Question: I'm creating a 2D platform game using Corona SDK and I'm stuck with collisions.
Basically there is a character that runs over this ground made of blocks. This is because sometimes there can be holes in the ground.
The game is an endless one, so as the character moves forward new blocks (and holes) are dynamically added - and also removed if they goes off screen.

It works nicely but this approach works against the collision system, let me explain how.
Now that I have the ground in place I want the character to jump but only if it is touching the ground, to avoid jumping while in air.
Whenever a collision is detected between 'character' and 'ground' an event is fired - two times. The first time when the character is entering a ground block and the second time when the character leaves it. So when the character lands on the ground a 'isGround' Boolean is set to true. And when - after a jump - it leaves it the flag is set to false. The problem is that every time it exits a block to enter another - walking along the ground without jumping - the flag get updated. This makes the jump based on the isGround flag less reliable. Sometimes it happens that you can't jump because 'isGround' == 'false' though the character is on the ground.
'''
-- init() method set the sprite of the ground block and physic to that sprite
function GroundBlock:init()
self.sprite = display.newImageRect(self.path, self.width, self.height)
self.sprite.x = self.x
self.sprite.y = self.y
physics.addBody(self.sprite, 'static', {
density = 0,
friction = 0,
bounce = 0,
box = {
halfWidth = self.width / 2,
halfHeight = self.height / 2,
y = 16,
x = 0
}
})
local collisionObj = {
name = 'ground'
}
self._collision = collisionObj
self.sprite._collision = collisionObj
self.isShow = true
end
'''
'''
-- init() method initialize the ground with a fixed number of blocks
function Ground:init()
self.offsetX = 0
while self.offsetX < self.camera.borderRight * 2 do
self._createBlock(1)
end
self.lastCameraPos = self.camera.borderRight
end
-- update() is called once per frame
function Ground:update()
if (self.camera.borderRight - self.lastCameraPos > self._blockWidth) then
local rand = math.ceil(math.random() * 10) % 2
if self._skippedBlock >= 2 or rand == 0 then
self._createBlock(1)
self._skippedBlock = 0
else
self._createBlock(0)
self._skippedBlock = self._skippedBlock + 1
end
self.lastCameraPos = self.camera.borderRight
end
for i, block in ipairs(self.blocks) do
if block.sprite.x < self.camera.borderLeft - block.width then
table.remove(self.blocks, i)
self.camera:remove(block.sprite)
block:delete()
end
end
end
'''
'''
function Character:collision(event)
if ( event.phase == "began" ) then
if event.other._collision.name == "ground" then
self.isGround = true
end
elseif ( event.phase == "ended" ) then
if event.other._collision.name == "ground" then
self.isGround = false
print('nope')
end
end
end
'''
A solution would be to make a ground as a single imgRect but how to make holes in it?
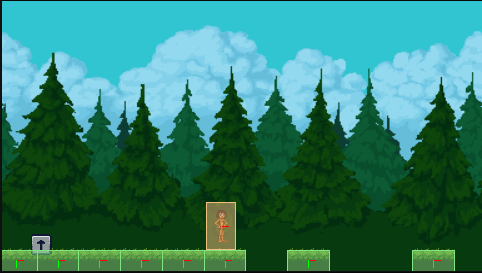
Answer: You could simplify your code and prevent this issue from ever occurring by tracking if the character can jump instead of tracking if the character is on the ground.
For instance,
'''
function jump( event )
if event.phase == "began" then
if canJump then
canJump = false
-- your code that makes the player jump
end
end
end
'''
You probably use touches to determine whether the player character jumps, right? This way, you'll trigger the jump when the touch starts as long as the character has not already jumped.
You could then reset this value in your collision function by editing it slightly:
'''
function Character:collision(event)
if event.phase == "began" then
if event.other._collision.name == "ground" then
canJump = true
end
end
end
'''
This way, the character's ability to jump is determined by whether or not the player has pressed jump already and if the character has hit the ground since the last jump.
This kind of approach also gives you the ability to pivot towards implementing mechanics like double jump. If instead of using a boolean 'canJump' variable you chose to use a number variable, e.g. 'jumpsLeft', you could reduce the number of jumps left every time the character jumps and only let the character jump if 'jumpsLeft' is larger than 0. Then you'd simply reset the value back to 1 (or whatever you'd want upon hitting the ground).